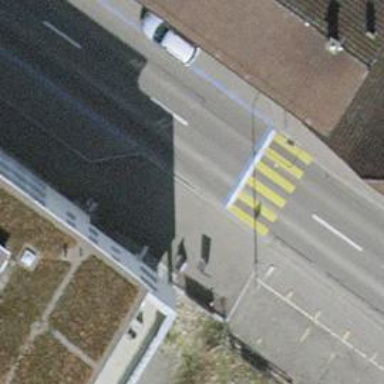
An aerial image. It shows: Kerb barrier.